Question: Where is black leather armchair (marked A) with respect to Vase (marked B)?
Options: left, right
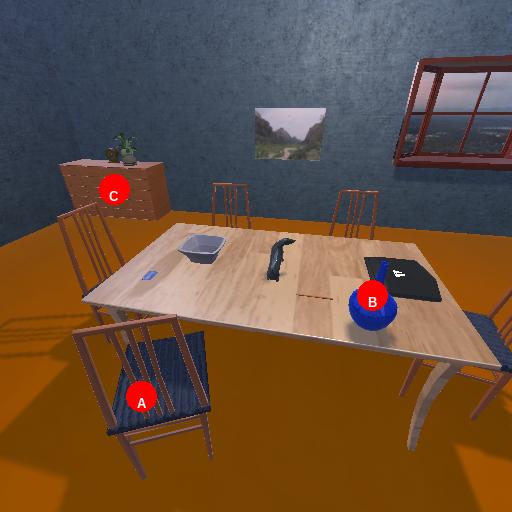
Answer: left